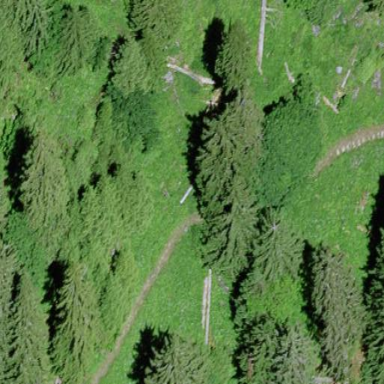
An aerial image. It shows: Forest area.